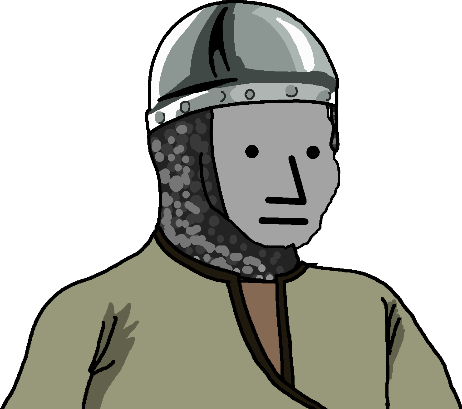
Label: 5_NPC